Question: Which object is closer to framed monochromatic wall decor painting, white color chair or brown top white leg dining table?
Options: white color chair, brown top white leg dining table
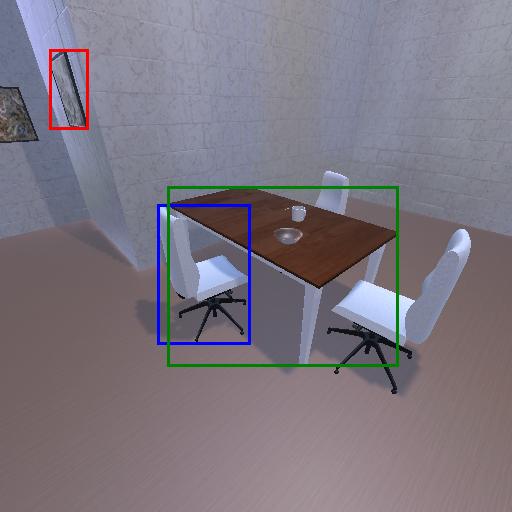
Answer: white color chair